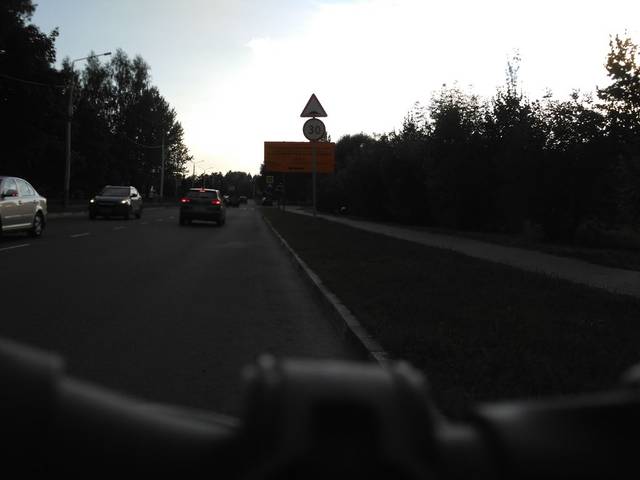
Region: Russia
Coordinates: 56.745, 37.175